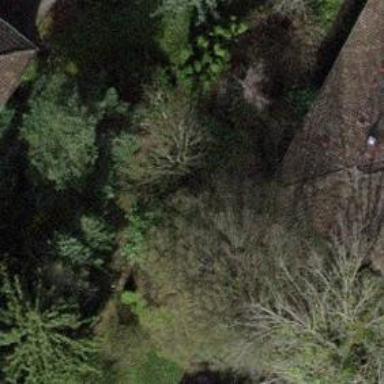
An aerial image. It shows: Evergreen needle-leaved tree.